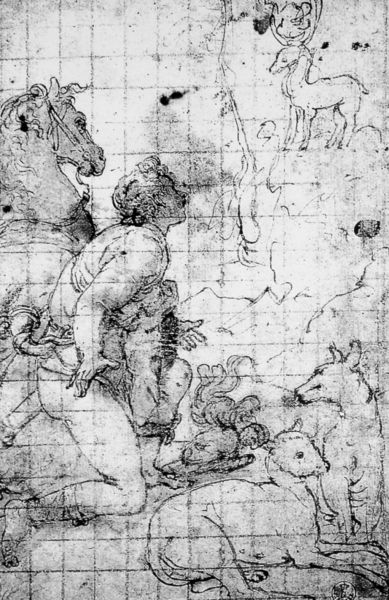
Titel: Vision des Heiligen Eustachius
Künstler: Taddeo Zuccari
Standort: Florenz
Institution: Uffizien, Gabinetto dei Disegni
Schlagwörter: baum, berg, feuer, fuß, gott, körper, mann, nackt, rubens, grau, kariert, skizze, zeichnung, hund, hunde, tiere, tuch, karo, federn, mensch, horn, hände, hügel, sitzend, saum, locken, renaissance, pferd, pferde, reiter, statue, mähne, schrift, liegen, studie, rudel, berge, fels, graphik, figuren, schlacht, wild, sitzt, knie, liegend, name, karos, tusche, lamm, schaf, schwarz-weiss, text, knien, bleistift, helm, entwurf, ritter, jagd, trense, kopie, karton, quadrate, hirsch, jäger, reh, rehe, kniend, vision, erscheinung, pferdekopf, plan, unfertig, lämmer, schafe, hirte, ziege, raster, hubertus, kniefall, idee, ziegen, zeichung, schreck, figut, fohlen, unterteilung, erstaunen, trens, poferd, #helm, italien, kohlezeichnung